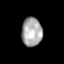
Tissue: skin
Cell type: Epithelial cells
Senescence score: 0.8597
Nuclear area (px): 588
Mean DAPI intensity: 165.961